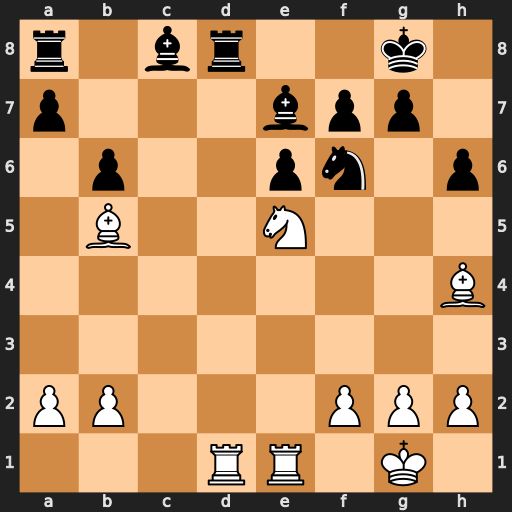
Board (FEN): r1br2k1/p3bpp1/1p2pn1p/1B2N3/7B/8/PP3PPP/3RR1K1
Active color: w
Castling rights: -
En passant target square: -
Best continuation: Nc6 Rxd1 Nxe7+ Kf8 Rxd1 Kxe7 Bc6 Rb8 Bg3